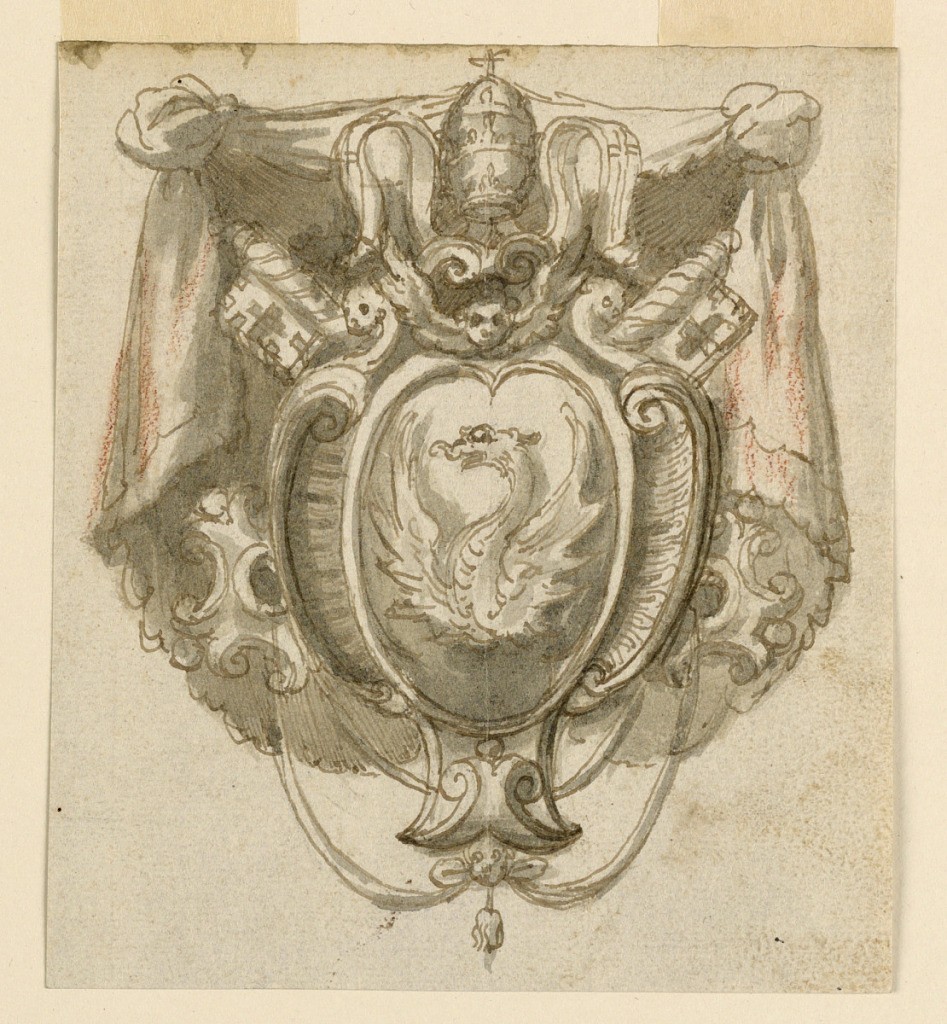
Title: The Coat of Arms of Pope Gregory XIII (1572-1585)
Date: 1580–1590
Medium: Black chalk, pen and ink, brush and grey watercolor wash on laid paper.
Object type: Drawing
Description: Coat of arms shown in front of a manteling. On verso: gray colored.